九年级 · 变换几何
如图, 等腰 $\triangle A B C, B A=B C$, 点 $P$ 是腰 $A B$ 上一点, 过点 $P$ 作直线（不与直线 $A B$重合）截 $\triangle A B C$, 使截得的三角形与原三角形相似, 满足这样条件的直线最多有（）

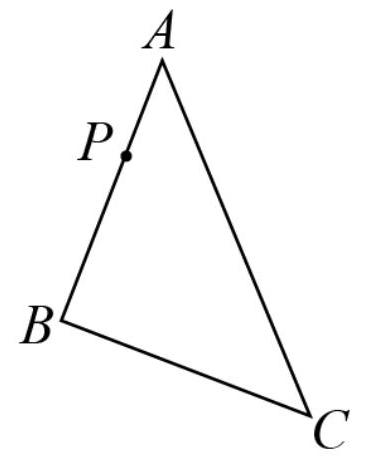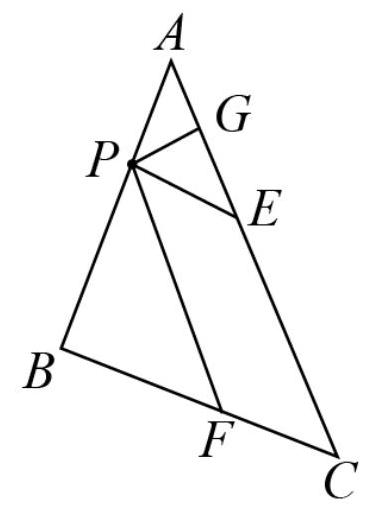
A. 1 个
B. 2 个
C. 3 个
D. 4 个

答案: C
解析: 根据相似三角形的判定, 过点 $P$ 分别 $B C, A C$ 的平行线即可得到与原三角形相似的
三角形, 过点 $P$ 作以点 $P$ 为顶点的角与 $\angle A$ 相等的角也可以得到原三角形相似的三角形.

【详解】解: $\because B A=B C$,

$\therefore \angle A=\angle C$,

(1)作 $P E / / B C$, 可得 $\triangle A P E \sim \triangle A B C$.

(2)作 $P F / / A C$, 可得 $\triangle B P F \sim \triangle B A C$.

(3)作 $\angle A P G=\angle A$, 可得 $\angle A G P \sim \triangle A B C$,

故选: C.

【点睛】本题考查相似三角形的判定质, 等腰三角形的性质等知识, 解题的关键是灵活运用所学知识解决问题.